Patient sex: F
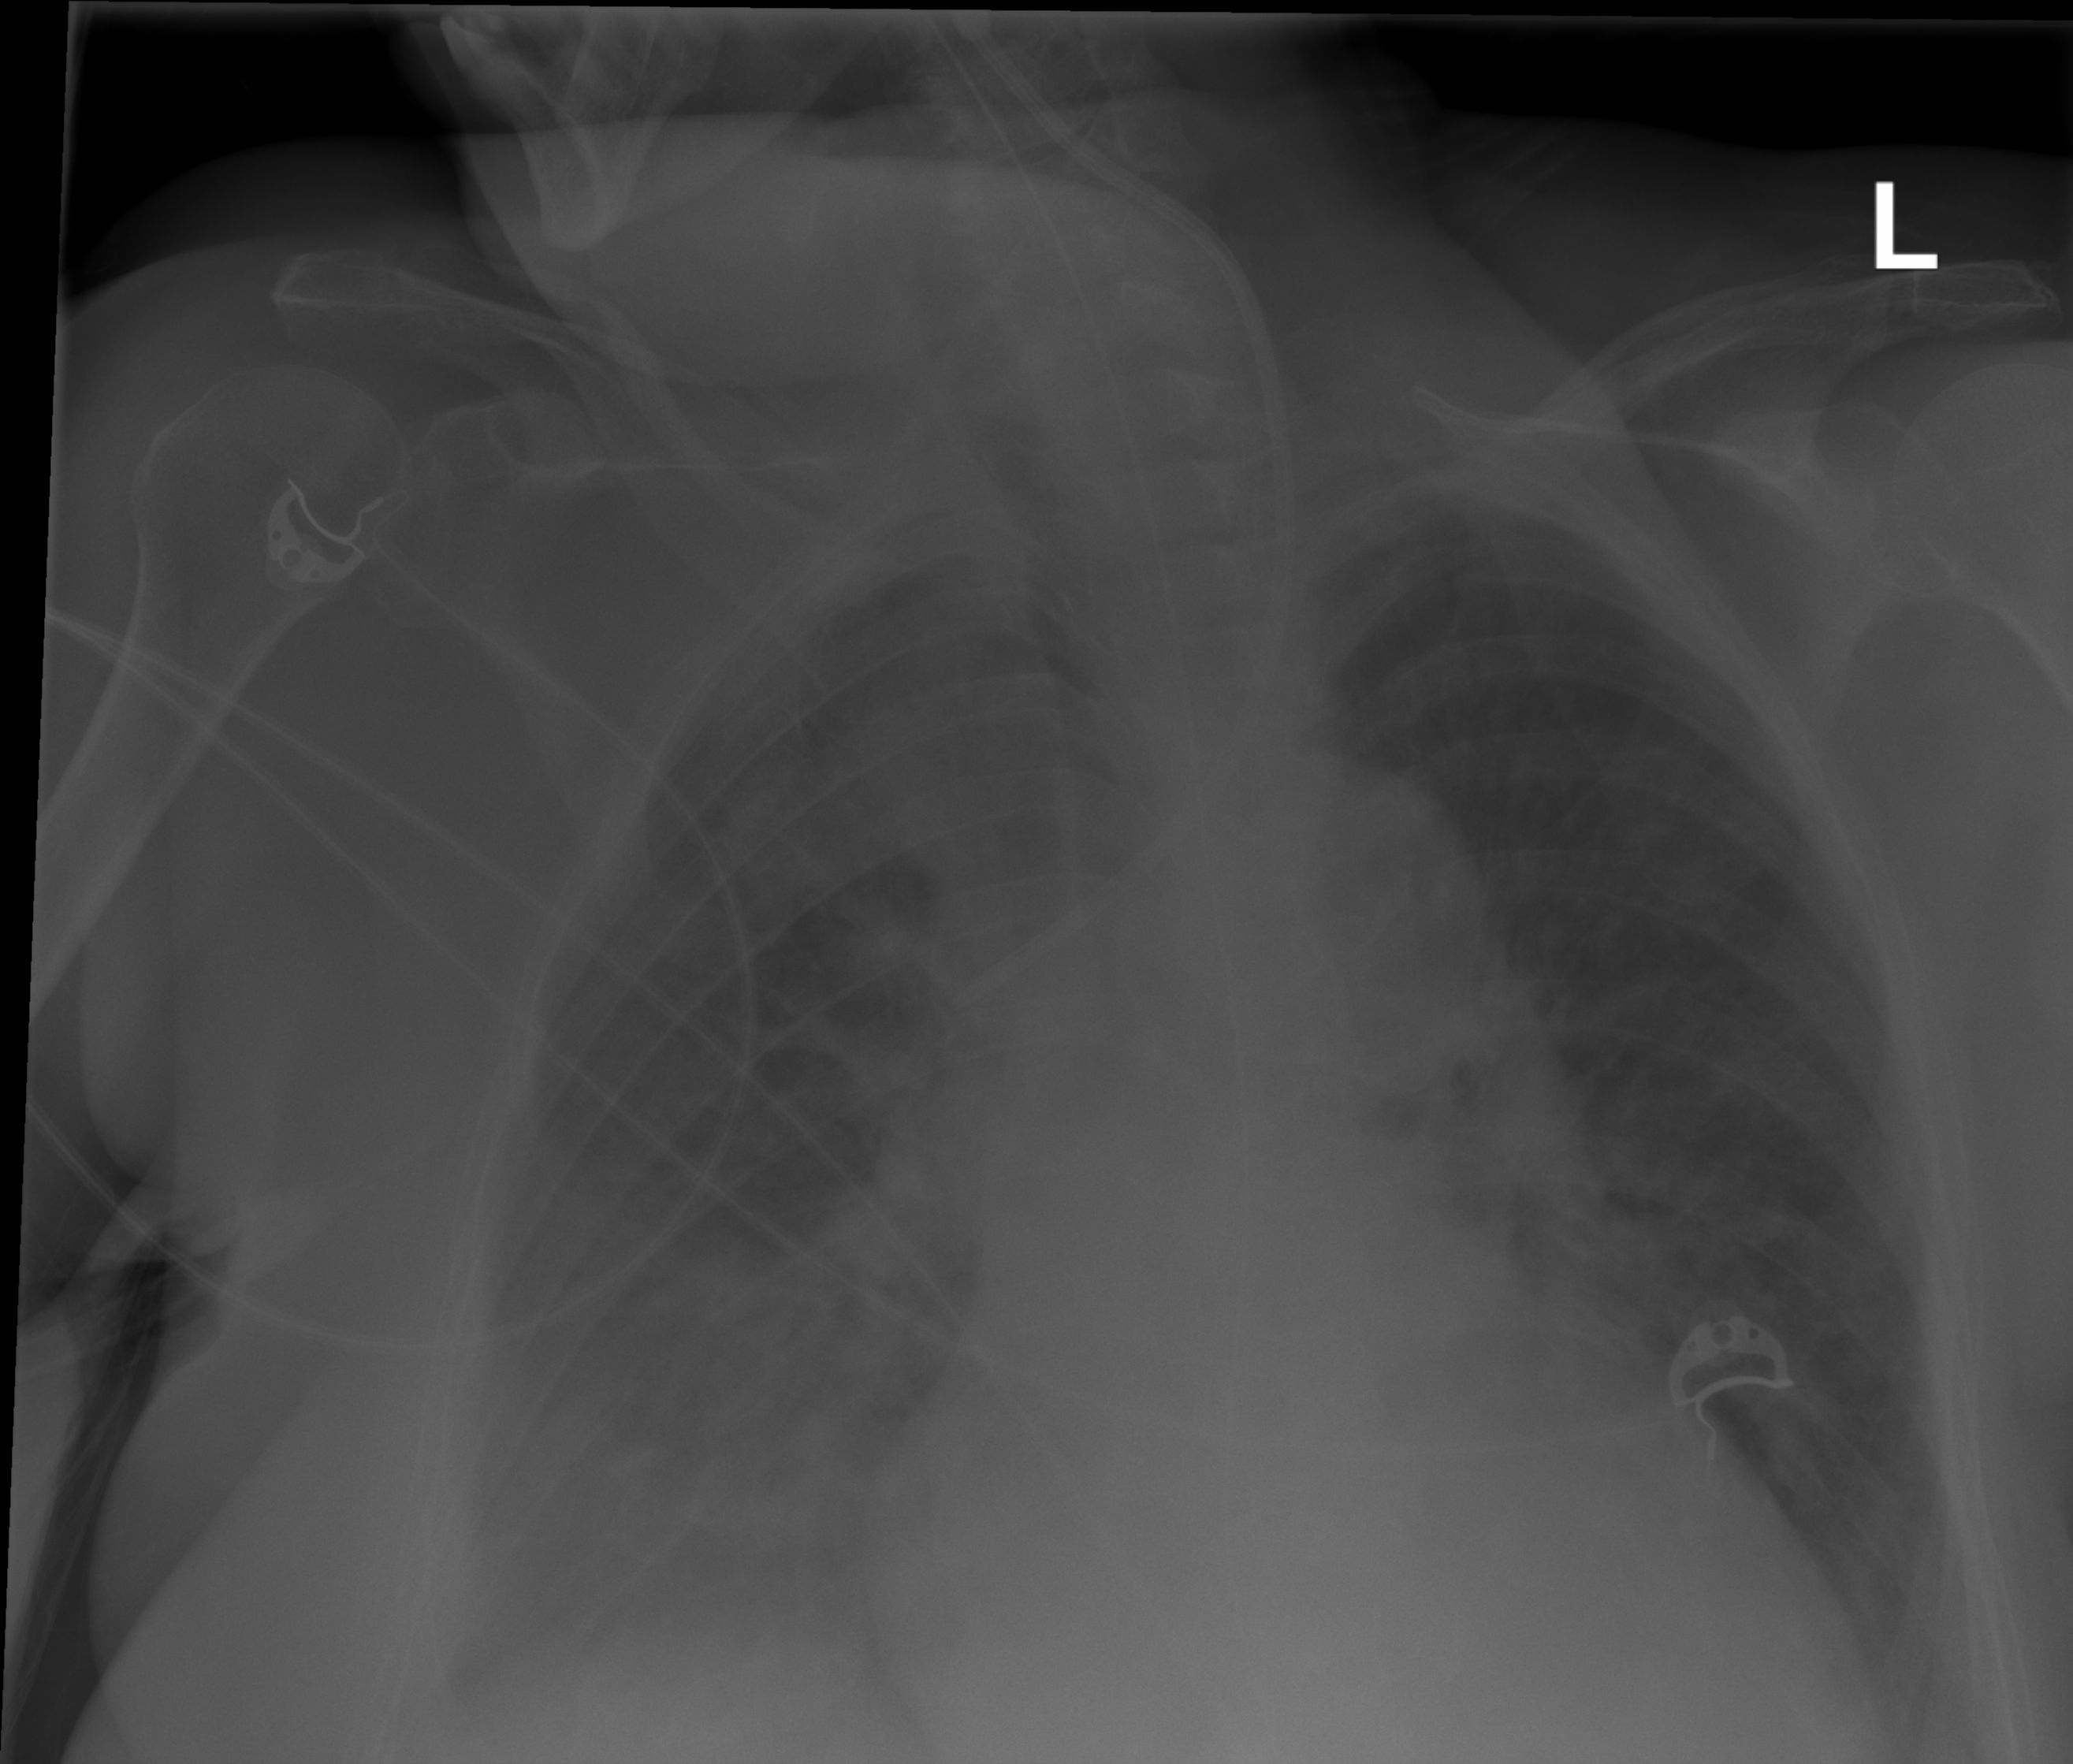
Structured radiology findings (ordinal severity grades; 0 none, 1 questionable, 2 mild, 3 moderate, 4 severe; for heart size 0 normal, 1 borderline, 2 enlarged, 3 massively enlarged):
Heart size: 3
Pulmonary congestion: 3
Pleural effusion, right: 2
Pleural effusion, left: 2
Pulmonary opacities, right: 3
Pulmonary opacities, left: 2
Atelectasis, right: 2
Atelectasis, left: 2